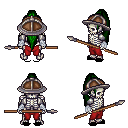
a pixel art fantasy rpg character, male body template, skeleton, steel arm armor, red pants, green extra-long topknot hairstyle, chain helm, white cloth bandages, black slippers, spear, four views (front, back, left, right), 2x2 character sprite sheet, small pixel art, hard edges, no anti-aliasing